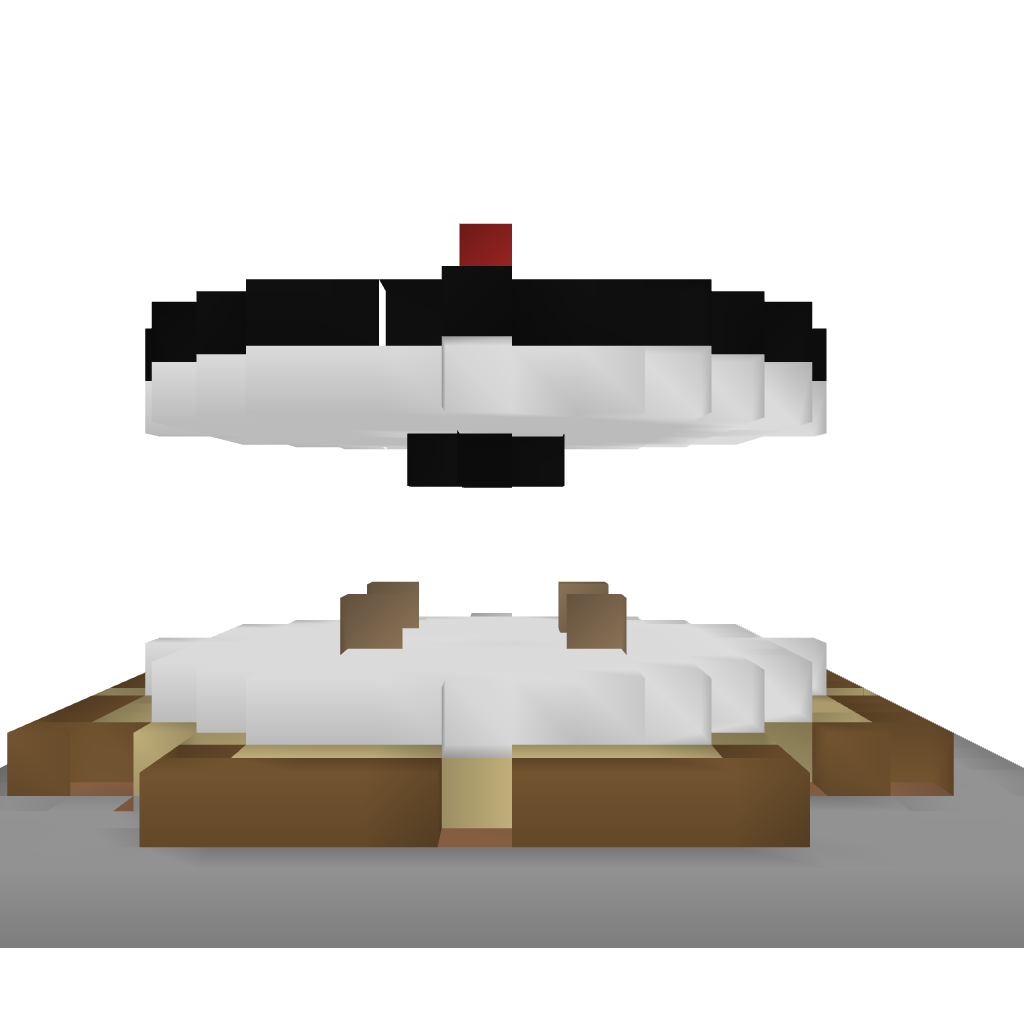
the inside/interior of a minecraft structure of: Merry Go Round